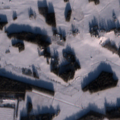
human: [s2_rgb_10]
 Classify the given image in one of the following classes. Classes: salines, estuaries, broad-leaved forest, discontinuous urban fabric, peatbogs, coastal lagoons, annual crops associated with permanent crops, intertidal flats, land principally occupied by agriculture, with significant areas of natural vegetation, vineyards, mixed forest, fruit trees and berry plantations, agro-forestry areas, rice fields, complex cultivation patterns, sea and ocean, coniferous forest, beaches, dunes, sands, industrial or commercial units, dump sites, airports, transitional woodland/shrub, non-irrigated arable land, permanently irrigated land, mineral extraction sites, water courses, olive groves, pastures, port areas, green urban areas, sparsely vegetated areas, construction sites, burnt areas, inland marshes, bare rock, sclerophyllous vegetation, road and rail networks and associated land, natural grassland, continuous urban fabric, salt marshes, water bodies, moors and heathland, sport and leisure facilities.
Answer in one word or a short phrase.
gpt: non-irrigated arable land, land principally occupied by agriculture, with significant areas of natural vegetation, mixed forest, peatbogs